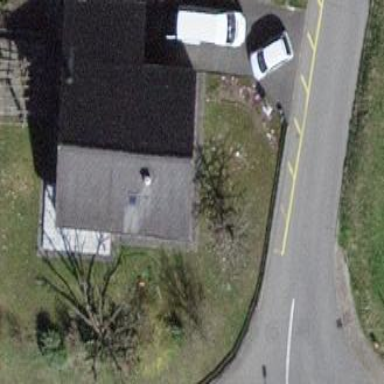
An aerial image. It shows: Building with tile roof.